Question: Why the 'App ICON' and the 'name' doesn't align center to each other in 'Android' ?
In 'string.xml'
'''
<?xml version="1.0" encoding="utf-8" standalone="no"?>
<resources>
<string name="app_name">LTTT</string>
</resources>
'''
In 'AndroidManifest.xml.xml'
'''
<application
android:name="aaa.bbb.ccc.lll"
android:icon="@drawable/app_icon"
android:label="@string/app_name"
'''
But the ICON and the name like the following picture:

It seems a space in front of the first letter.
Why the 'App ICON' and the 'name' doesn't align center to each other in 'Android' ?
Thanks in advance.
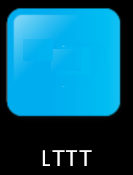
Answer: I think your app icon is not perfect it is taking transparent space from right. I have checked it and it is looking perfect.